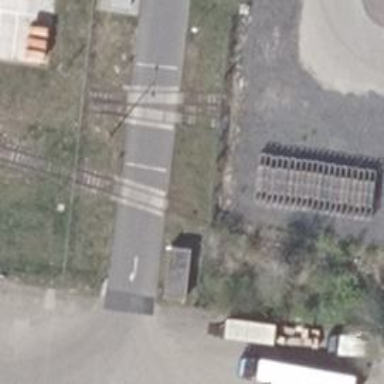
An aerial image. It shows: Level crossing along the railway.